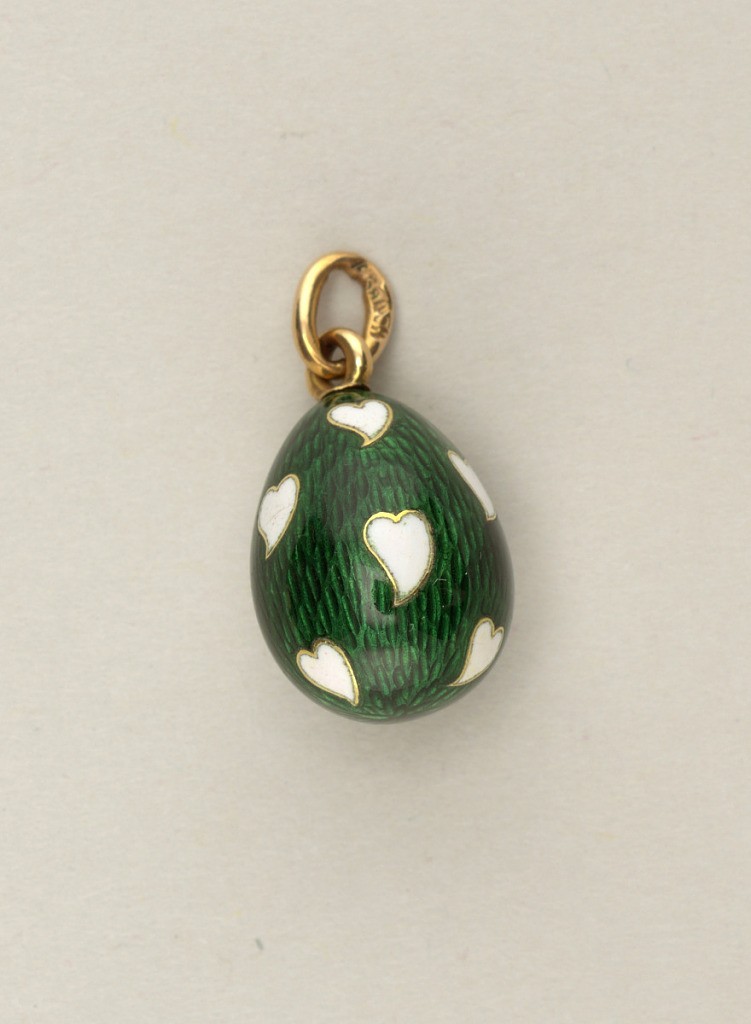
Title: Charm in the form of an egg
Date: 1880–1900
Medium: Gold, enamel
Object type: Pendant
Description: Egg-shaped, enameled with white hearts on dark green background.